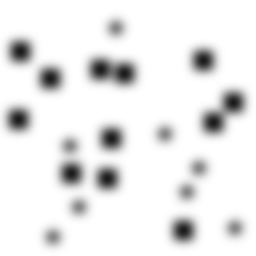
Squares: 12
Triangles: 0
Stars: 8
Total shapes: 20